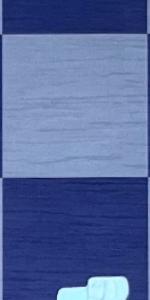
Label: Empty